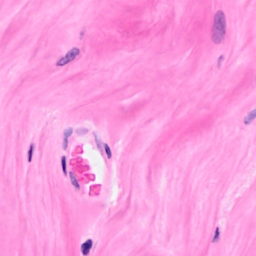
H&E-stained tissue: Breast